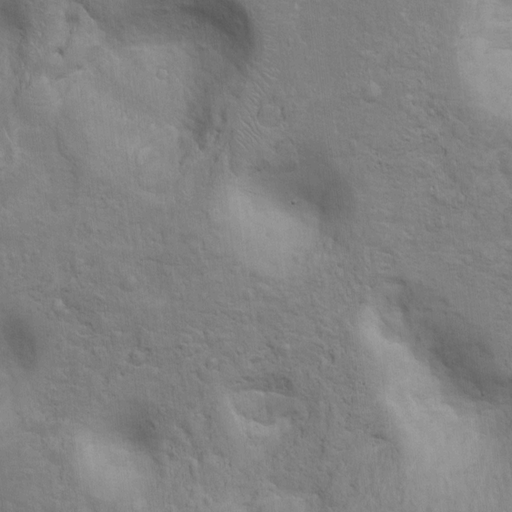
Classes present: Background, Cone